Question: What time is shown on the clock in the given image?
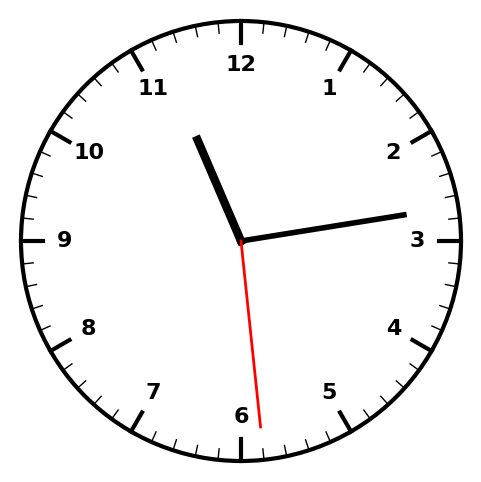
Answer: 11:13:29